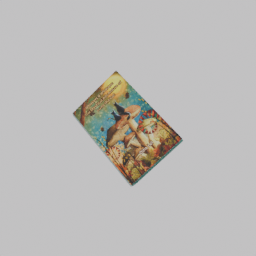
Label: tools